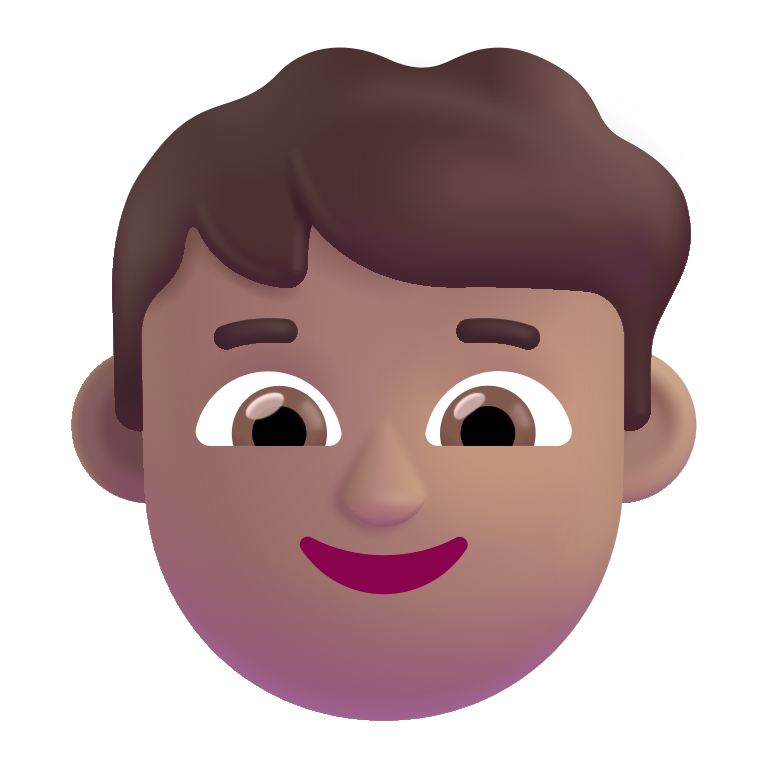
boy color